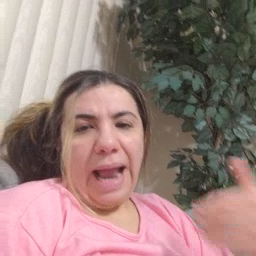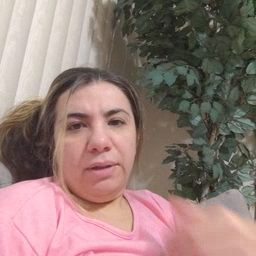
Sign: haveto